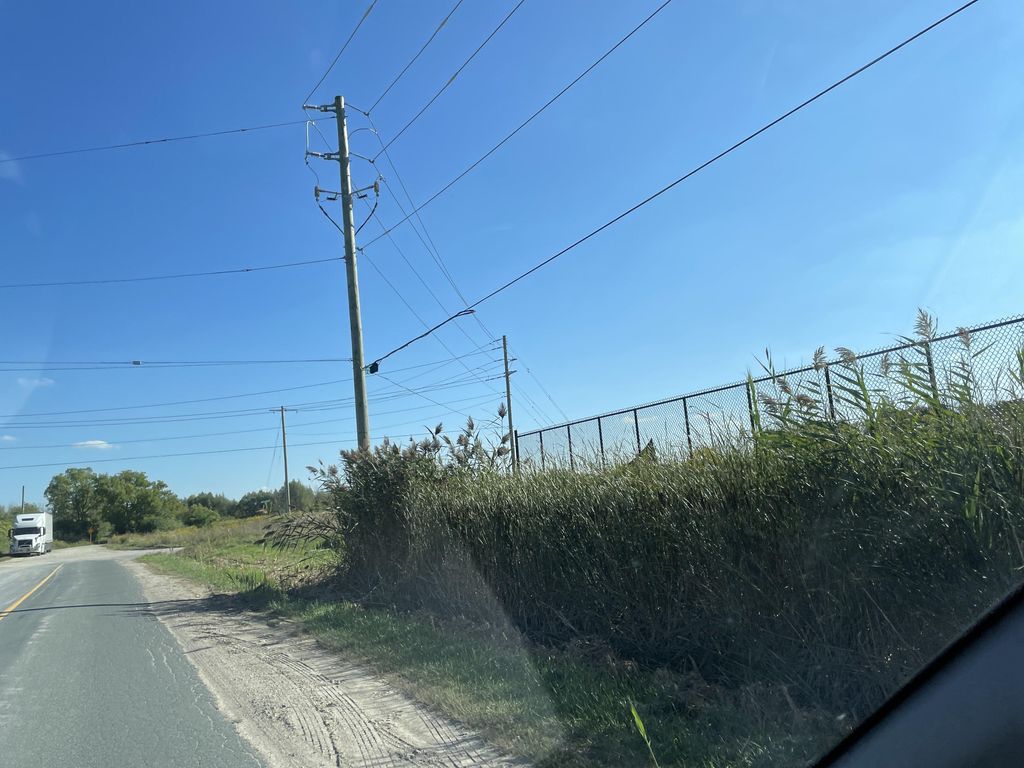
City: kitchener-waterloo